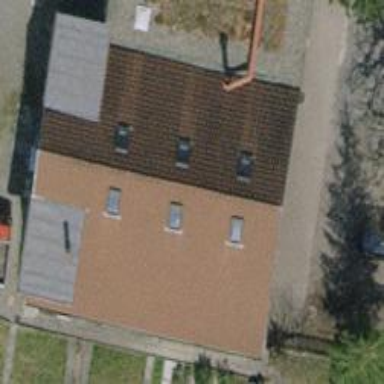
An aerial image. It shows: Workshop.